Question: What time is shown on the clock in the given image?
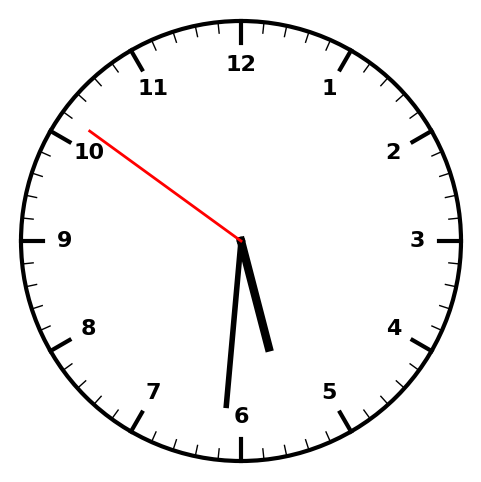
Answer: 05:30:51